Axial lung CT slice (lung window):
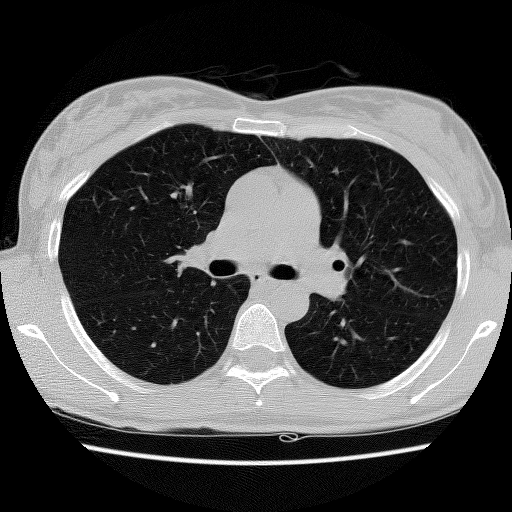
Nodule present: no